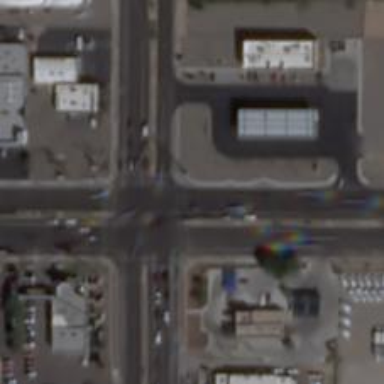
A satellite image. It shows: Marked crossing on the road.